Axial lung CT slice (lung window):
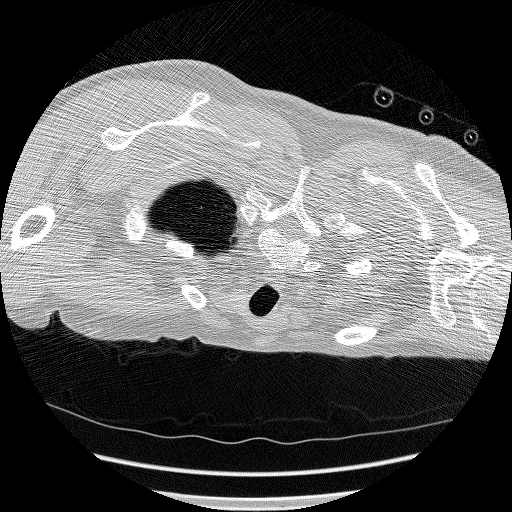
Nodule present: no